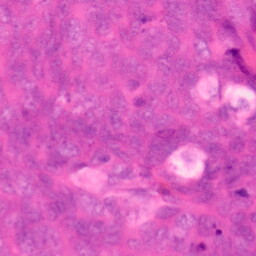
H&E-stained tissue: Colon